Question: in my master page. Origninal I had the code:
'''
<ul>
<li>Home</li>
<li>About</li>
<li>Sermon</li>
</ul>
'''
In my MVC 2 project, I want to use Html.ActionLink to replace li etc.
So my code:
'''
<div id="leftcolumn">
<% @Html.ActionLink("Home", "Home", "Home") %>
<% @Html.ActionLink("About", "About", "Home") %>
<% @Html.ActionLink("Sermon", "Sermon", "Home") %>
</div>
'''
The snapshot likes:

Please correct my code.
Thanks.
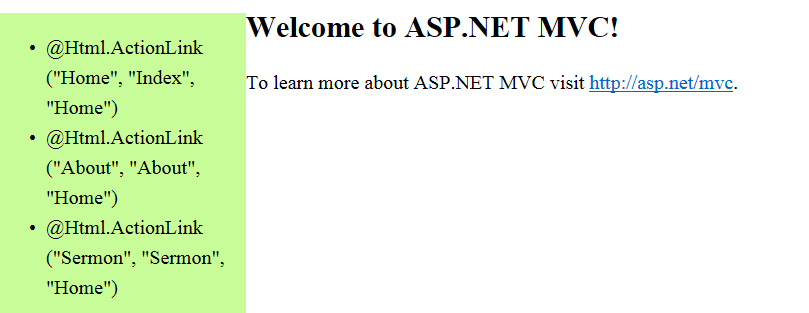
Answer: You don't need the '@', since this is not a 'razor' view (MVC 3). In MVC 2 you do:
'''
<div id="leftcolumn">
<%= Html.ActionLink("Home", "Home", "Home") %>
<%= Html.ActionLink("About", "About", "Home") %>
<%= Html.ActionLink("Sermon", "Sermon", "Home") %>
</div>
'''